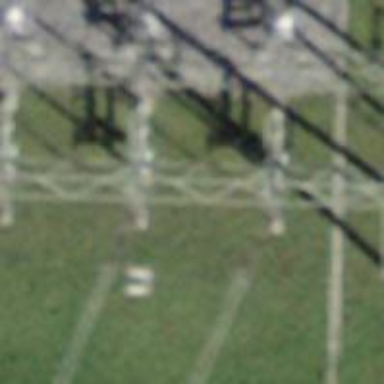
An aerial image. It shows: Power line with three cables.